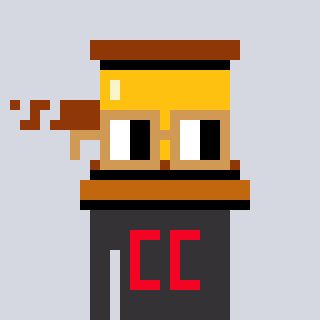
a pixel art character with square brown glasses, a gavel-shaped head and a grayscale-colored body on a cool background